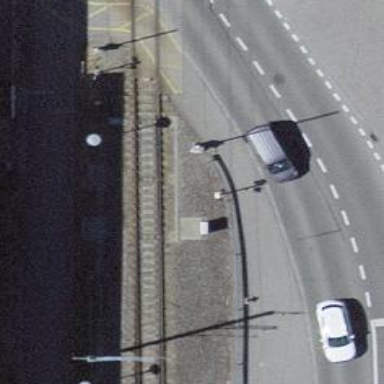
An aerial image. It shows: Railway switch.